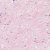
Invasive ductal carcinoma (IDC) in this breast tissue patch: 0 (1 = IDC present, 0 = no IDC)